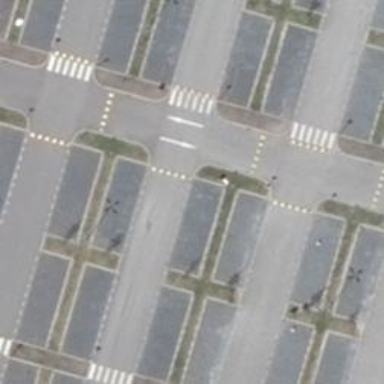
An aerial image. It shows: Road serving as parking aisle.